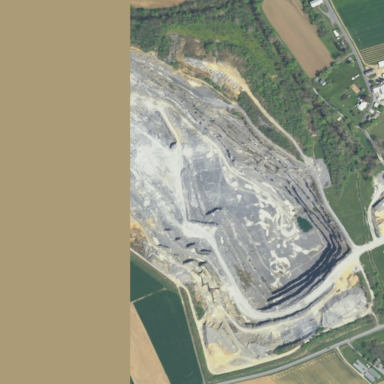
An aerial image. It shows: Quarry area.